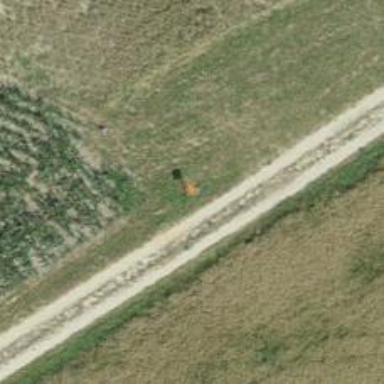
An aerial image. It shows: Aerial marker.